A scalogram (wavelet time-scale view) of one vibration snapshot from a rotating machine is shown. Diagnose the rotating machine from this image, choosing from: normal, misalignment, unbalance, looseness.
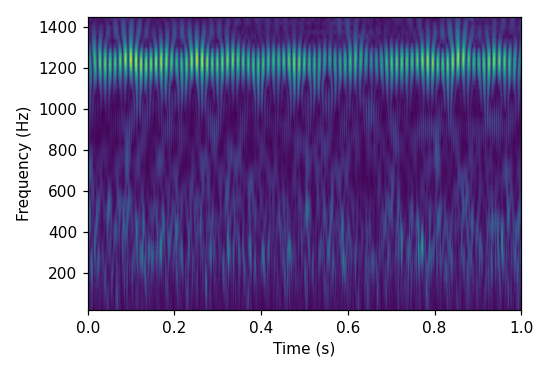
Answer: misalignment